Question: Using CoreImage to filter photos, I have found that saving to JPG file will result in an image that has a subtle but visible blue hue. In this example using a B&W image, the histogram reveals how the colors have been shifted in the saved file.
<URL>
[] Histogram shows the color layers are offset
I can show a similar result using only the Preview App.
1. test image here: https://i.stack.imgur.com/Y3f03.jpg
2. Open the JPG image using Preview.
3. Export to JPEG at any 'Quality' other than the default (85%?)
4. Open the exported file and look at the Histogram, and the same color shifting can be seen as I experience within my app.
<URL>
The code here is as bare bones as possible, creating a CIImage from the photo and immediately saving it without performing any filters. In this example I chose 0.61 for compression as it resulted in a similar file size as the original. The distortion seems to be broader if using a higher compression ratio, but I could not find any value that would eliminate it.
'''
if let img = CIImage(contentsOf: url) {
let dest = procFolder.url(named: "InOut.jpg")
img.jpgWrite(url: dest)
}
extension CIImage {
func jpgWrite(url: URL) {
let prop: [NSBitmapImageRep.PropertyKey: Any] = [
.compressionFactor: 0.61
]
let bitmap = NSBitmapImageRep(ciImage: self)
let data = bitmap.representation(using: NSBitmapImageRep.FileType.jpeg, properties: prop)
do {
try data?.write(to: url, options: .atomic)
} catch {
log.error(error)
}
}
}
'''
The JPG now carries a Color Sync Profile, and I can (unscientifically) track a ~10% performance boost for portrait images (less for landscape), which are nice improvements. But, unfortunately the resulting file is still skewing the colors in the same way demonstrated in the histograms above.
'''
extension CIImage {
static let writeContext = CIContext(mtlDevice: MTLCreateSystemDefaultDevice()!, options: [
// using an extended working color space allows you to retain wide gamut information, e.g., if the input is in DisplayP3
.workingColorSpace: CGColorSpace(name: CGColorSpace.extendedSRGB)!,
.workingFormat: CIFormat.RGBAh // 16 bit color depth, needed in extended space
])
func jpgWrite(url: URL) {
// write the output in the same color space as the input; fallback to sRGB if it can't be determined
let outputColorSpace = colorSpace ?? CGColorSpace(name: CGColorSpace.sRGB)!
do {
try CIImage.writeContext.writeJPEGRepresentation(of: self, to: url, colorSpace: outputColorSpace, options: [:])
} catch {
}
}
}
'''
How can I open a B&W JPG as a CIImage, and re-save a JPG file avoiding any color shifting?
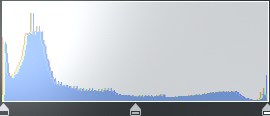
Answer: I never found the underlying cause of this issue and therefore no 'true' solution as I was seeking. In discussion with @Frank Schlegel, it led to a belief that it is an artifact of Apple's jpeg converter. And the issue was certainly more apparent when using test files that appear monochrome but actually had small amount of color info in them.
The simplest fix for my app was to ensure there was no color in the source image, so I drop the saturation to 0 prior to saving the file.
'''
let params = [
"inputBrightness": brightness, // -1...1, This filter calculates brightness by adding a bias value: color.rgb + vec3(brightness)
"inputContrast": contrast, // 0...2, this filter uses the following formula: (color.rgb - vec3(0.5)) * contrast + vec3(0.5)
"inputSaturation": saturation // 0...2
]
image.applyingFilter("CIColorControls", parameters: params)
'''